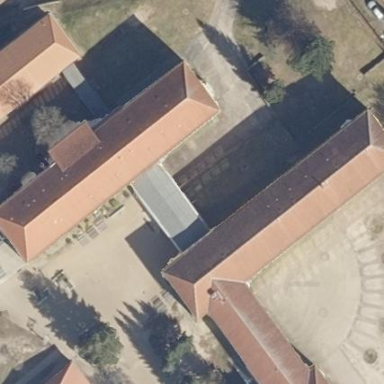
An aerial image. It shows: School building.